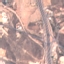
Land use / land cover: Highway